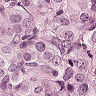
Metastatic tissue present: yes